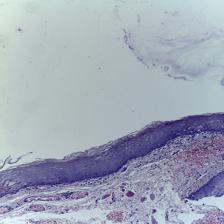
Diagnosis: Normal